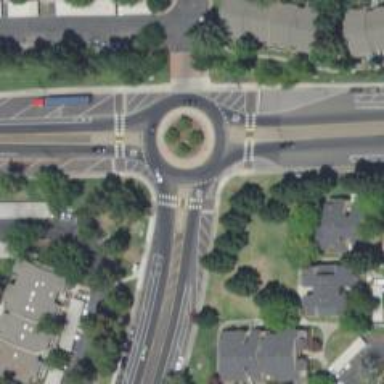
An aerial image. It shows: Tertiary road leading to roundabout junction.